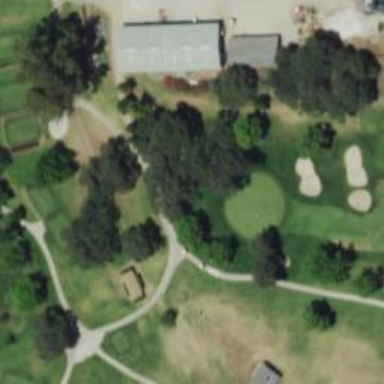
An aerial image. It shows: Path for golf carts.